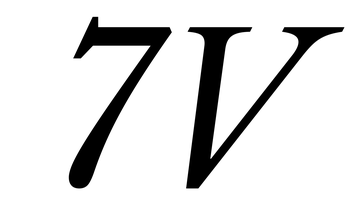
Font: LibreCaslonText-Italic_Italic